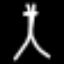
Label: The Eiffel Tower